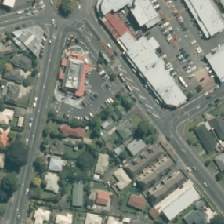
Land cover: urban_build_up